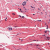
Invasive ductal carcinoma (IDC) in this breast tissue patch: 1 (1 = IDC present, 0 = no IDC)